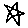
Label: star